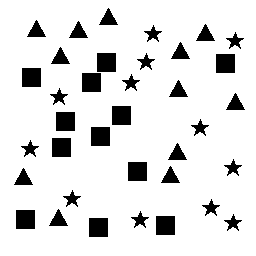
Squares: 12
Triangles: 12
Stars: 12
Total shapes: 36